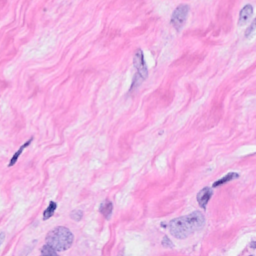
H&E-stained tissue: Breast